Field crop: maize
Growth stage: 2
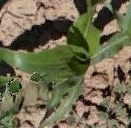
Species: maize